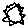
Label: sun